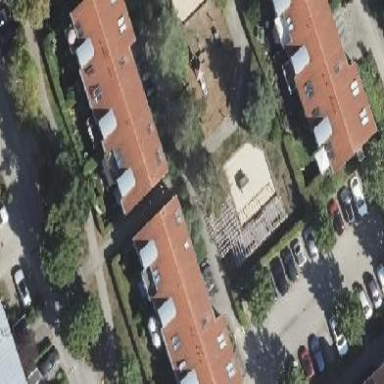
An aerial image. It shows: Gabled roof apartments building.